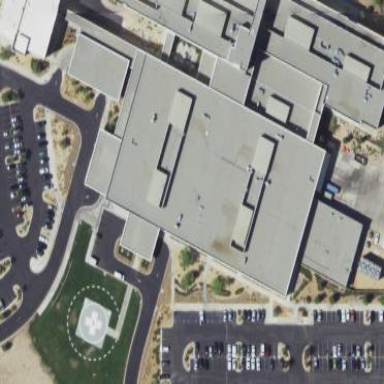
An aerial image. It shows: Hospital building.